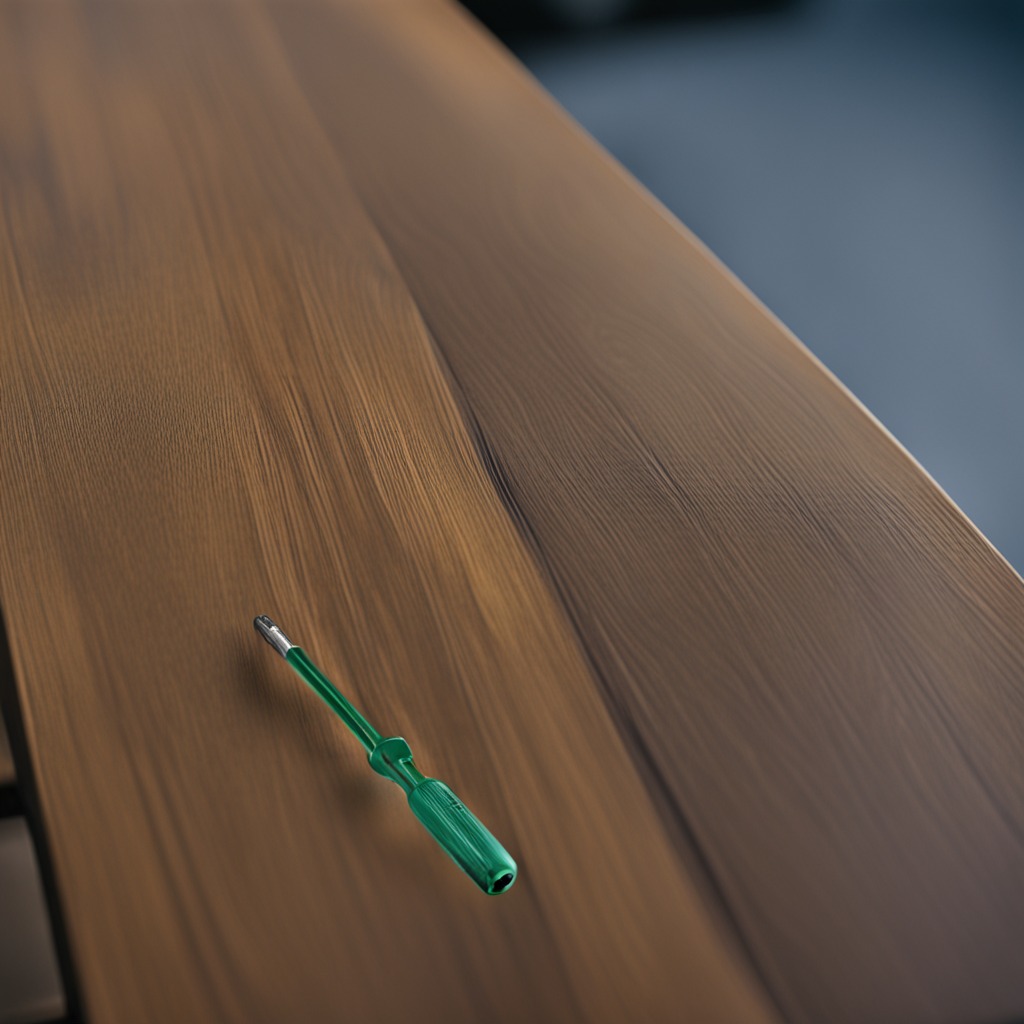
A screwdriver lying on the table.